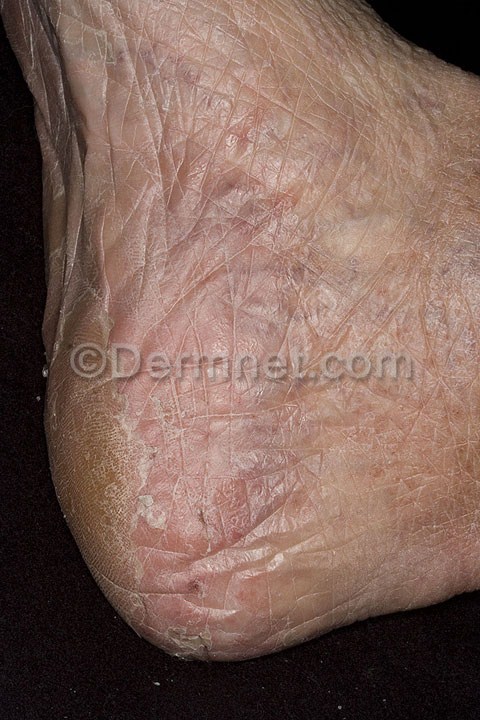
Disease: Tinea Ringworm Candidiasis and other Fungal Infections